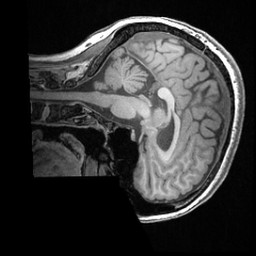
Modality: T1w
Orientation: sagittal
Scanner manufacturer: ge
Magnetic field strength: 3 T
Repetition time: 0.008572 s
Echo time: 0.003384 s